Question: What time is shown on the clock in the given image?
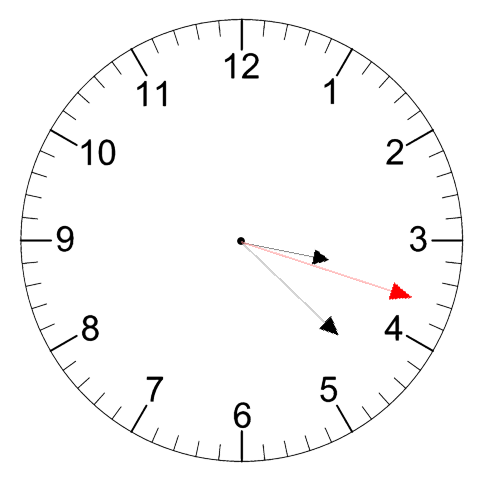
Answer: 03:22:18